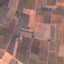
Land use / land cover class: PermanentCrop